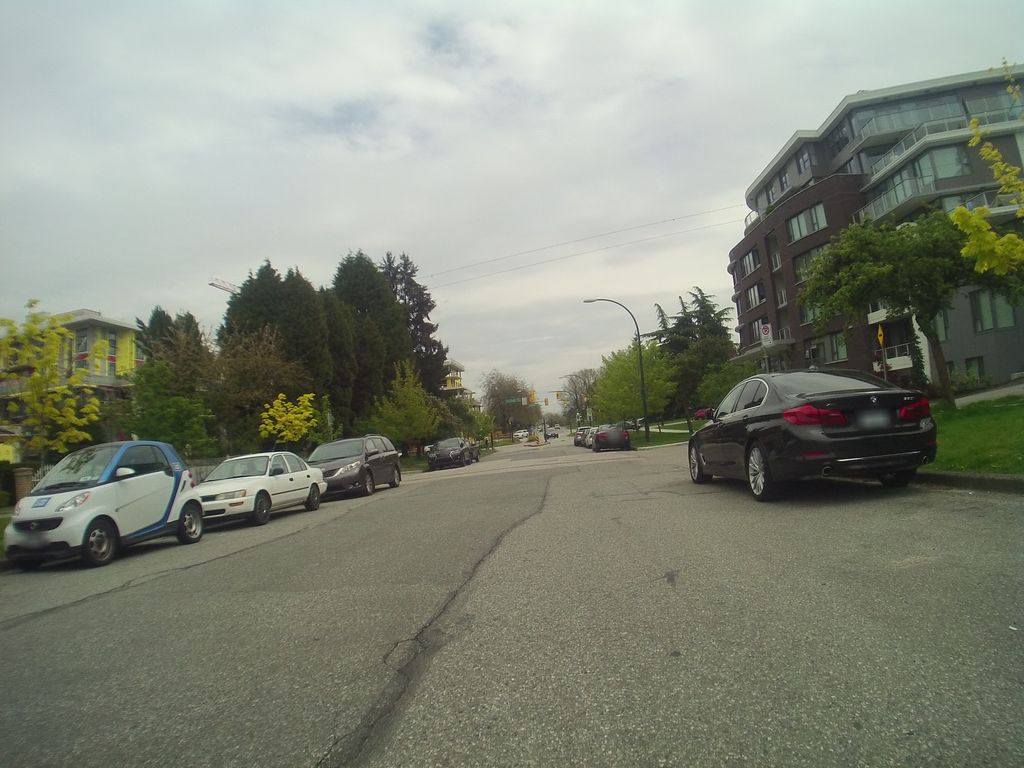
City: vancouver